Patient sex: M
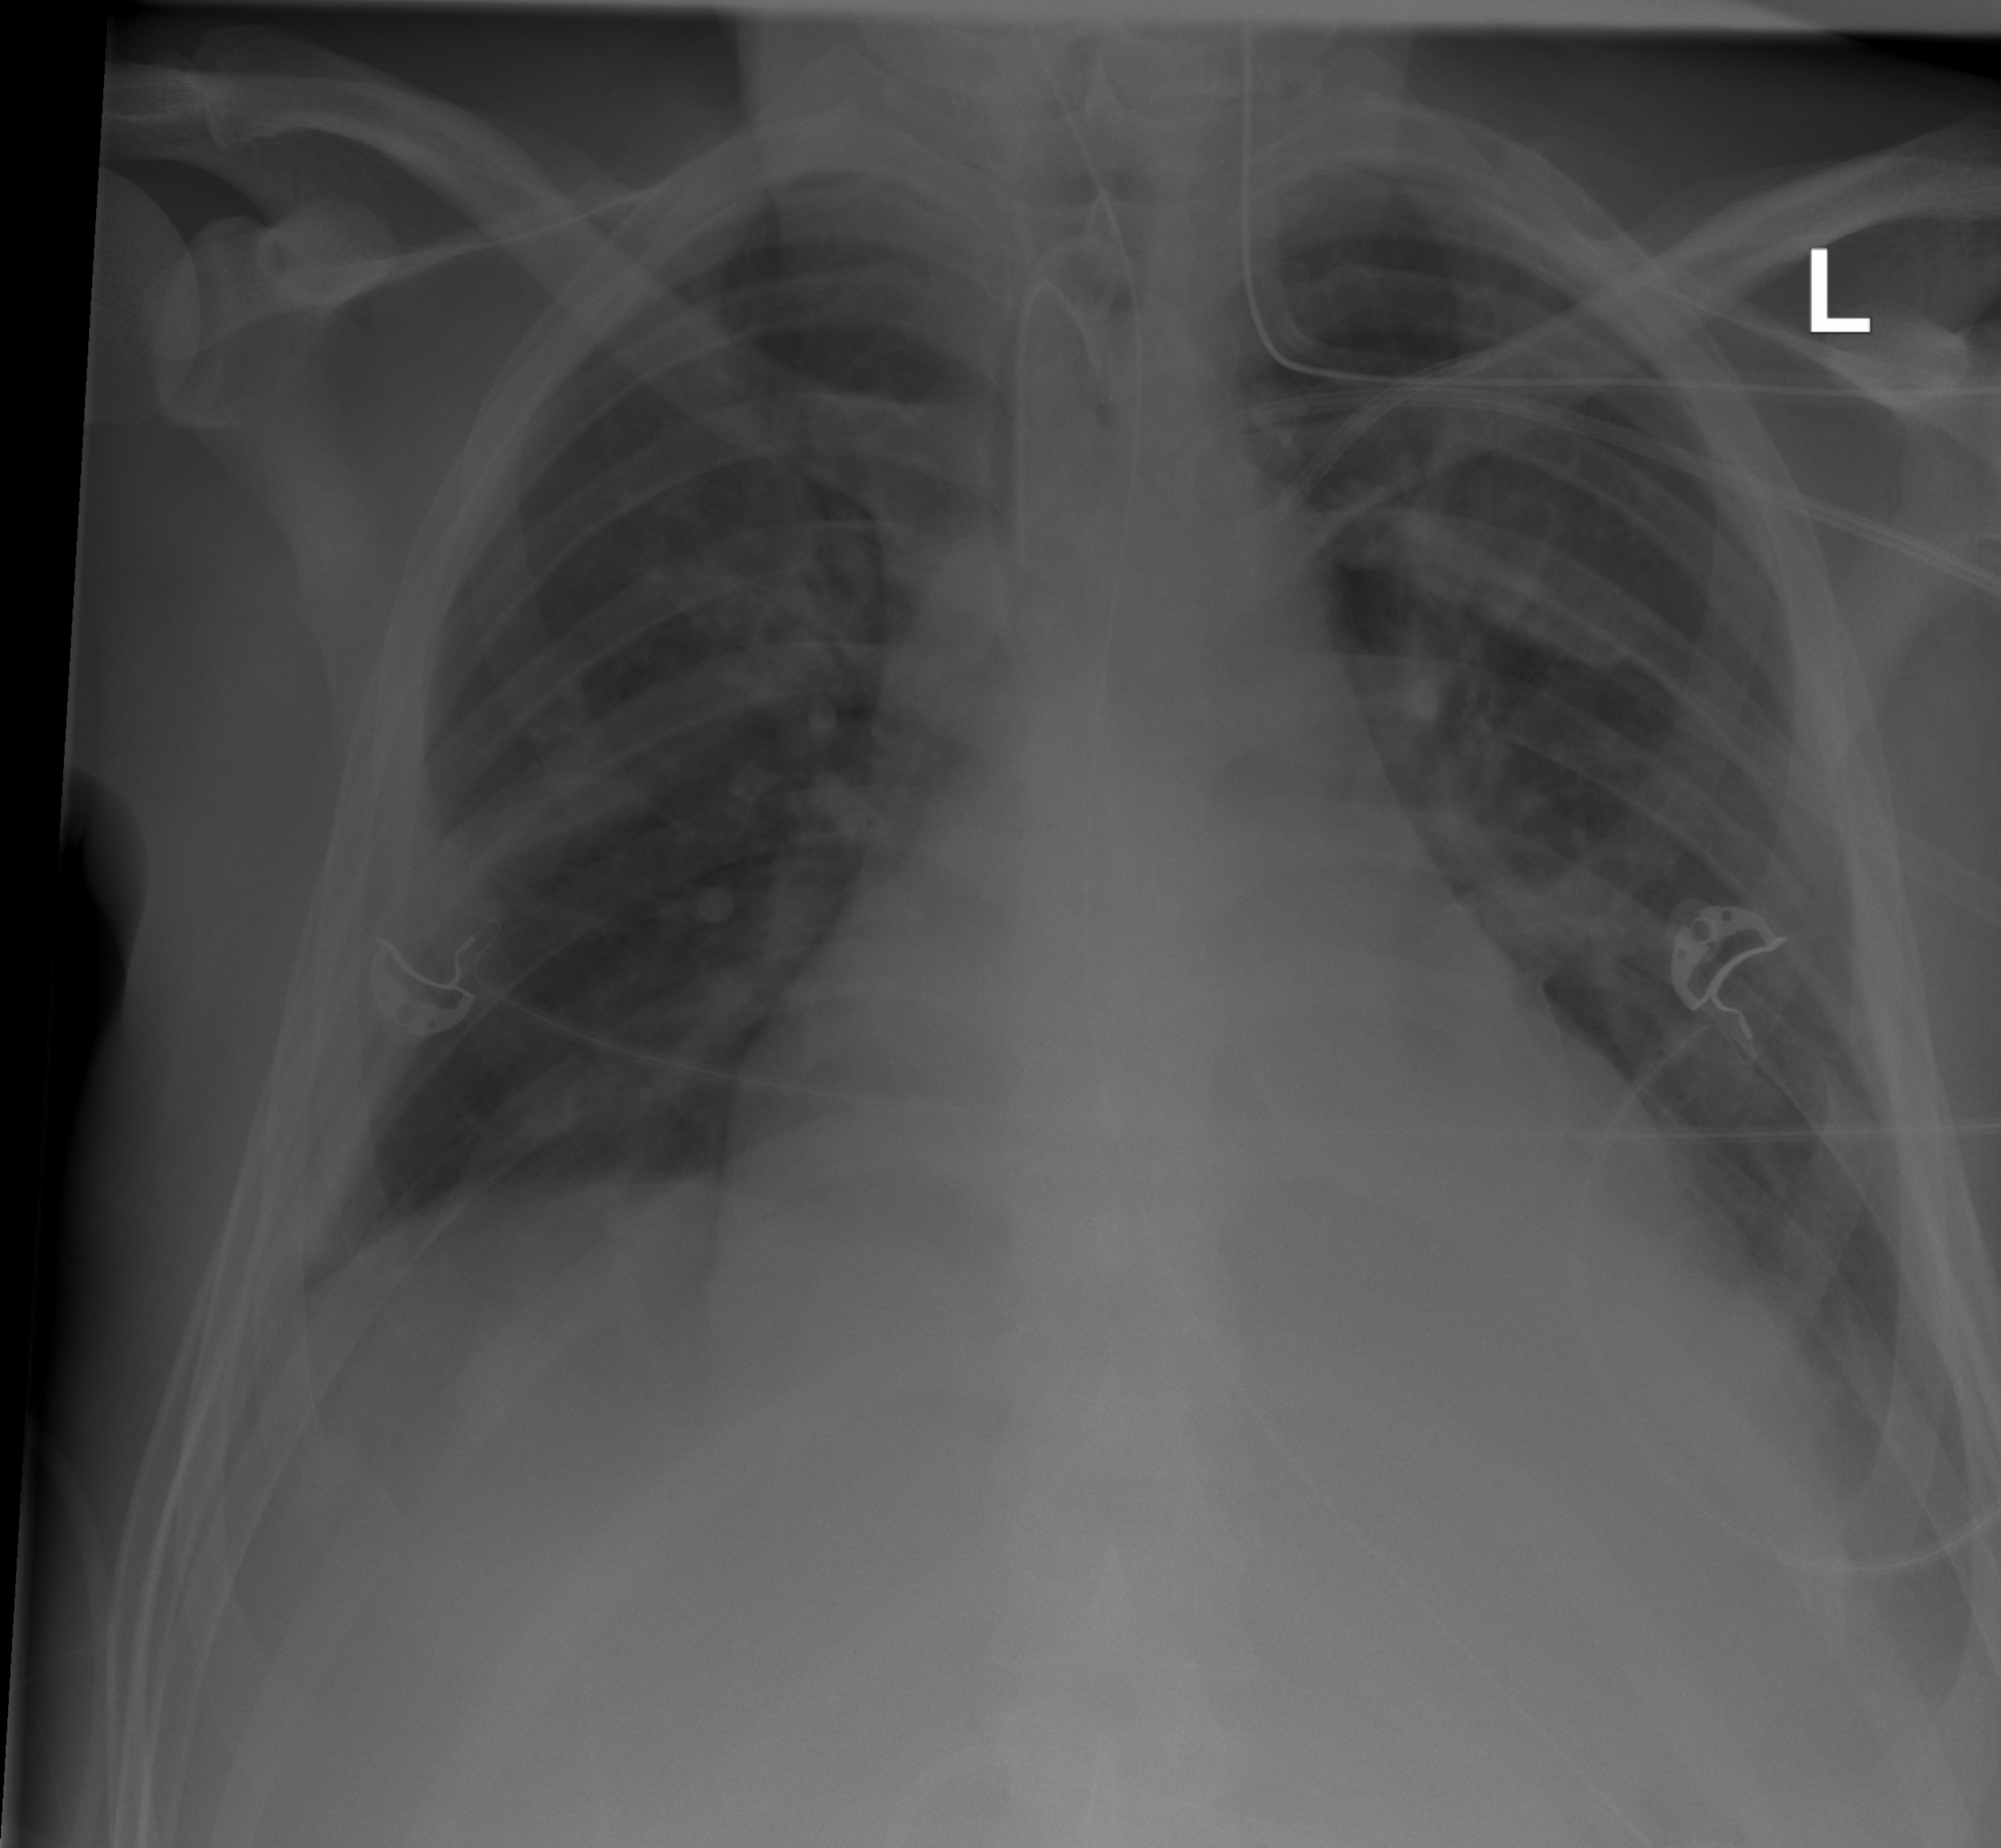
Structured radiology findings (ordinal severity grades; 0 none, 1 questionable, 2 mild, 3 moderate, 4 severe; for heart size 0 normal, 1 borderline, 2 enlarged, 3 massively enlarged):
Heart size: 3
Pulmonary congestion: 2
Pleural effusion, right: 2
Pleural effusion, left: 2
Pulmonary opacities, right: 2
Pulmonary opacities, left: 2
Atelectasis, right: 2
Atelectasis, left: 0